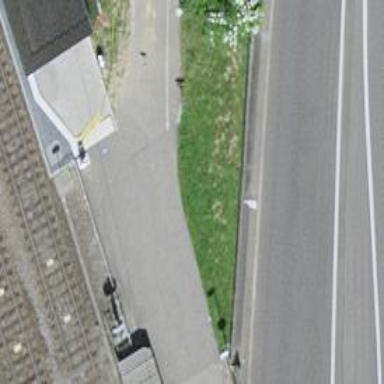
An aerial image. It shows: Residential road with asphalt surface.